Question: I am attempting to create the waterfall plots made by Origin (see image below) with Python and Matplotlib.
<URL>
or <URL>
The general scheme makes sense to me, you start with a 2D matrix as if you wanted to make a surface plot, and then you can follow any of the recipes shown in <URL>. The idea is to plot each line of the matrix as an individual curve in 3D space.
This matplotlib method results in a plot like the one below:

The struggle I am having is that the sense of perspective that is clear in the Origin plot is lost in the matplotlib version. You can argue that this is partially due to the camera angle, but I think more importantly it comes from the closer lines appearing "in front" of the lines that are farther away.
My question is, how would you properly imitate the waterfall plot from Origin in Matplotlib with the perspective effect? I don't really understand what it is about the two plots that's so different, so even defining the exact problem is difficult.
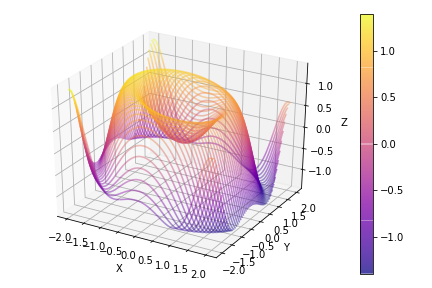
Answer: as you've now updated your question to make clearer what you're after, let me demonstrate three different ways to plot such data, which all have lots of pros and cons.
The general gist (!) is that 'matplotlib' is in 3D, especially when it comes to creating ()
I've used the original data behind the second image you've posted. In all cases, I used 'zorder' and added polygon data (in 2D: 'fill_between()', in 3D: 'PolyCollection') to enhance the "3D effect", i.e. to enable "plotting in front of each other". The code below shows:
- 'plot_2D_a()'
<URL>
- 'plot_2D_b()'
<URL>
- 'plot_3D()''mplot3d'
<URL>
In the end there are to achieve a waterfall plot in 'matplotlib', and you have to decide yourself what you're after. Personally, I'd probably us 'plot_2D_a()' most of the time, since it allows for easy rescaling in "all 3 dimensions" while also keeping proper axes (+colorbar) that allow the reader to once you publish it somewhere .
---
'''
import pandas as pd
import matplotlib as mpl
import matplotlib.pyplot as plt
from mpl_toolkits.mplot3d import Axes3D
from matplotlib.collections import PolyCollection
import numpy as np
def offset(myFig,myAx,n=1,yOff=60):
dx, dy = 0., yOff/myFig.dpi
return myAx.transData + mpl.transforms.ScaledTranslation(dx,n*dy,myFig.dpi_scale_trans)
## taken from
## http://www.gnuplotting.org/data/head_related_impulse_responses.txt
df=pd.read_csv('head_related_impulse_responses.txt',delimiter=" ",skiprows=range(2),header=None)
df=df.transpose()
def plot_2D_a():
""" a 2D plot which uses color to indicate the angle"""
fig,ax=plt.subplots(figsize=(5,6))
sampling=2
thetas=range(0,360)[::sampling]
cmap = mpl.cm.get_cmap('viridis')
norm = mpl.colors.Normalize(vmin=0,vmax=360)
for idx,i in enumerate(thetas):
z_ind=360-idx ## to ensure each plot is "behind" the previous plot
trans=offset(fig,ax,idx,yOff=sampling)
xs=df.loc[0]
ys=df.loc[i+1]
## note that I am using both .plot() and .fill_between(.. edgecolor="None" ..)
# in order to circumvent showing the "edges" of the fill_between
ax.plot(xs,ys,color=cmap(norm(i)),linewidth=1, transform=trans,zorder=z_ind)
## try alpha=0.05 below for some "light shading"
ax.fill_between(xs,ys,-0.5,facecolor="w",alpha=1, edgecolor="None",transform=trans,zorder=z_ind)
cbax = fig.add_axes([0.9, 0.15, 0.02, 0.7]) # x-position, y-position, x-width, y-height
cb1 = mpl.colorbar.ColorbarBase(cbax, cmap=cmap, norm=norm, orientation='vertical')
cb1.set_label('Angle')
## use some sensible viewing limits
ax.set_xlim(-0.2,2.2)
ax.set_ylim(-0.5,5)
ax.set_xlabel('time [ms]')
def plot_2D_b():
""" a 2D plot which removes the y-axis and replaces it with text labels to indicate angles """
fig,ax=plt.subplots(figsize=(5,6))
sampling=2
thetas=range(0,360)[::sampling]
for idx,i in enumerate(thetas):
z_ind=360-idx ## to ensure each plot is "behind" the previous plot
trans=offset(fig,ax,idx,yOff=sampling)
xs=df.loc[0]
ys=df.loc[i+1]
## note that I am using both .plot() and .fill_between(.. edgecolor="None" ..)
# in order to circumvent showing the "edges" of the fill_between
ax.plot(xs,ys,color="k",linewidth=0.5, transform=trans,zorder=z_ind)
ax.fill_between(xs,ys,-0.5,facecolor="w", edgecolor="None",transform=trans,zorder=z_ind)
## for every 10th line plot, add a text denoting the angle.
# There is probably a better way to do this.
if idx%10==0:
textTrans=mpl.transforms.blended_transform_factory(ax.transAxes, trans)
ax.text(-0.05,0,u'{0}o'.format(i),ha="center",va="center",transform=textTrans,clip_on=False)
## use some sensible viewing limits
ax.set_xlim(df.loc[0].min(),df.loc[0].max())
ax.set_ylim(-0.5,5)
## turn off the spines
for side in ["top","right","left"]:
ax.spines[side].set_visible(False)
## and turn off the y axis
ax.set_yticks([])
ax.set_xlabel('time [ms]')
#--------------------------------------------------------------------------------
def plot_3D():
""" a 3D plot of the data, with differently scaled axes"""
fig=plt.figure(figsize=(5,6))
ax= fig.gca(projection='3d')
"""
adjust the axes3d scaling, taken from https://stackoverflow.com/a/304<PHONE>
"""
# OUR ONE LINER ADDED HERE: to scale the x, y, z axes
ax.get_proj = lambda: np.dot(Axes3D.get_proj(ax), np.diag([1, 2, 1, 1]))
sampling=2
thetas=range(0,360)[::sampling]
verts = []
count = len(thetas)
for idx,i in enumerate(thetas):
z_ind=360-idx
xs=df.loc[0].values
ys=df.loc[i+1].values
## To have the polygons stretch to the bottom,
# you either have to change the outermost ydata here,
# or append one "x" pixel on each side and then run this.
ys[0] = -0.5
ys[-1]= -0.5
verts.append(list(zip(xs, ys)))
zs=thetas
poly = PolyCollection(verts, facecolors = "w", edgecolors="k",linewidth=0.5 )
ax.add_collection3d(poly, zs=zs, zdir='y')
ax.set_ylim(0,360)
ax.set_xlim(df.loc[0].min(),df.loc[0].max())
ax.set_zlim(-0.5,1)
ax.set_xlabel('time [ms]')
# plot_2D_a()
# plot_2D_b()
plot_3D()
plt.show()
'''